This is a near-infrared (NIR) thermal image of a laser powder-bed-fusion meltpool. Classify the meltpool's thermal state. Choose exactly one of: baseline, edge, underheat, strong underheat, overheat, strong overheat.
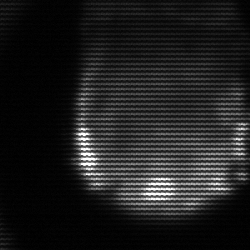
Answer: edge